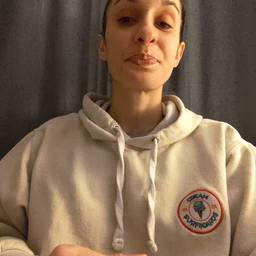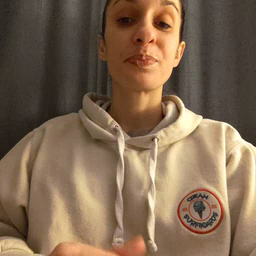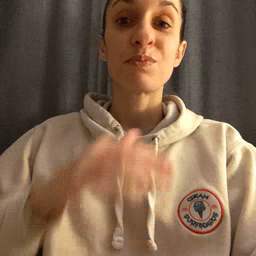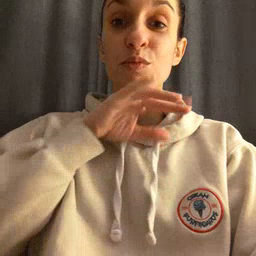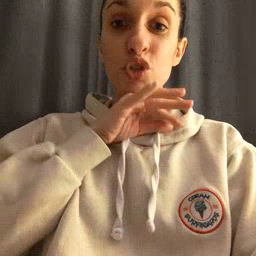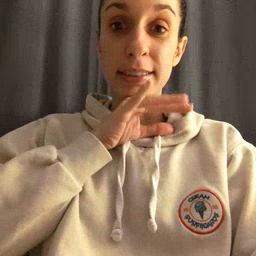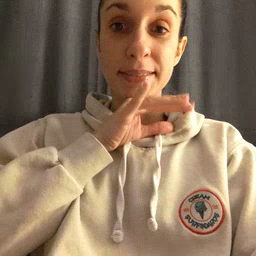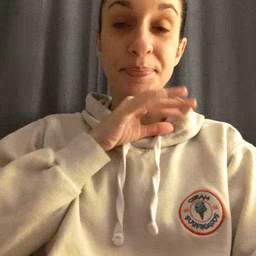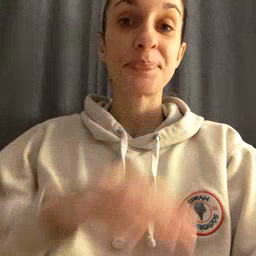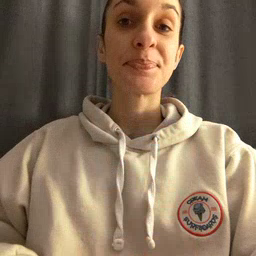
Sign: dirty